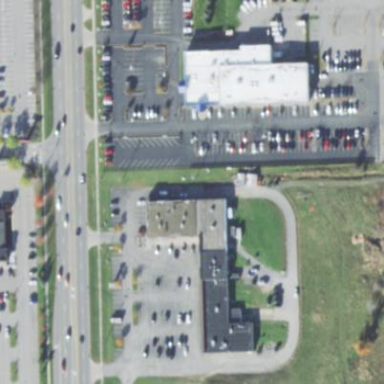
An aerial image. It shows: Retail building.